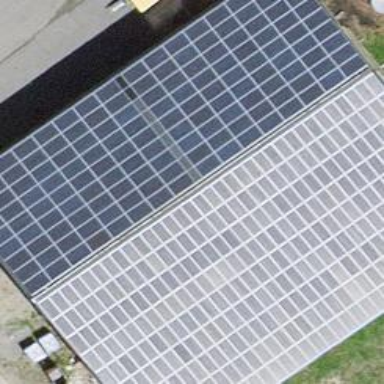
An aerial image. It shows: Solar power generator using photovoltaic panels.